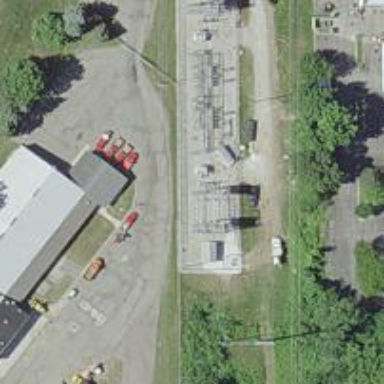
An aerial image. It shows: Switch for power supply.